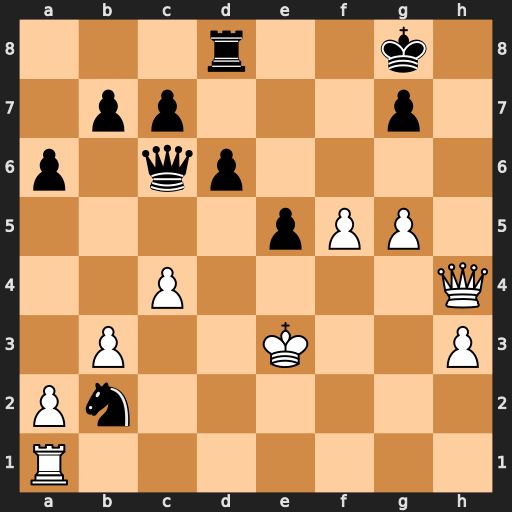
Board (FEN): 3r2k1/1pp3p1/p1qp4/4pPP1/2P4Q/1P2K2P/Pn6/R7
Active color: w
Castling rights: -
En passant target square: -
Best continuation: g6 Nxc4+ bxc4 Qb6+ Kf3